Question: I am a newbie to ios-development. I have the following scenario with 3 Vc's. Please find a screenshot here :
VC1 is connected to LoginVC. On clicking on a button in VC1 , I go to LoginVC and return back to VC1 on successful login otherwise an alert box is displayed. There is also a "cancel" option on LoginVC . If the user decides not to login , he may click the cancel button.
There is a button in VC2 , clicking on which I would want to go to VC3 ultimately. However before I can go to VC3 I would like to see if the user is already logged in .
If the user is already logged in , then I go to VC3
else , I want to go to LoginVC and on successful Login I want to go to VC3 . On hitting "cancel" , I want to return back to VC2. Once in VC3 , i always have to go back to VC2 after clicking a "back" button.
My question is :
*Cancel Scenario *:
I can go to LoginVC from VC1 or VC2 .How do i distinguish the source VC when I am in LoginVC?
Based of my source VC , I may have to go to VC1(source : VC1) or VC2(source: VC2). How can i do this?
:
If source is VC1, on successful login I to go VC1
If source is VC2 , on successful login I go to VC3 and eventually to VC2 after clicking on a back button.
How may I do this?
I have tried using modal-segues to transition between VC's and the code below in LoginVC to distinguish between source VC's:
'''
if ([self.presentingViewController isMemberOfClass:[VC1 class]])
'''
But this din't work. How can we handle this situation? Help would be greatly appreciated. Thanks :)
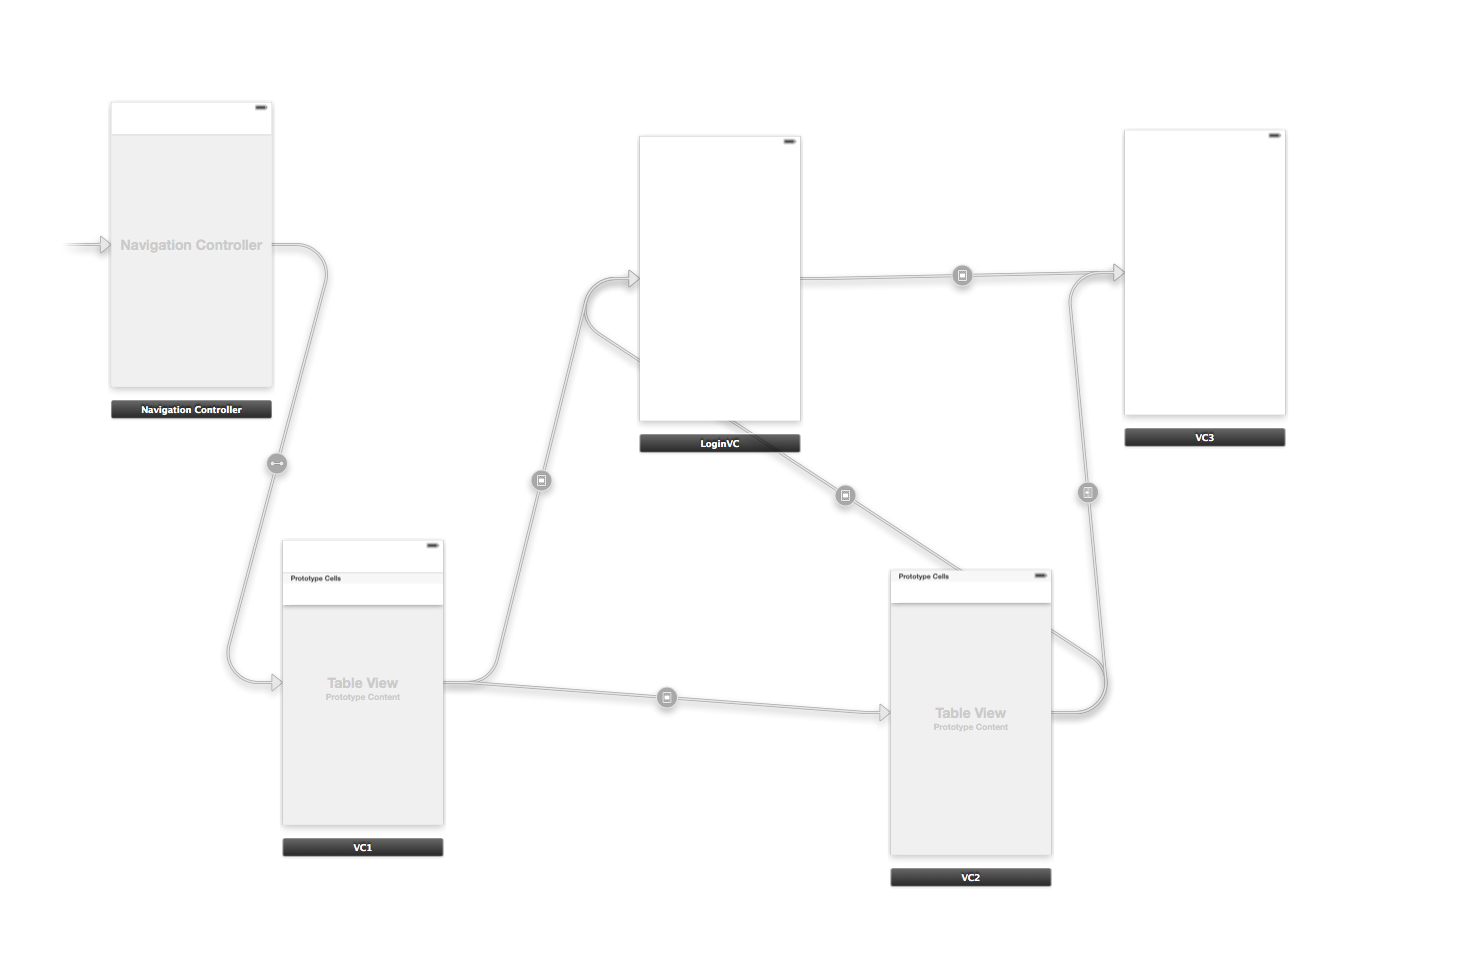
Answer: What I usually do in situations like this is make a public property that signifies my source (I mean the controller i'm coming from).
So in LoginVC.h interface declaration add,
'''
// I assumed LoginVC subclasses UIViewController
@interface LoginVC : UIViewController
@property (strong, nonatomic) NSString *sourceController;
@end
'''
Then in VC1 implement the prepareForSegue method
'''
- (void)prepareForSegue:(UIStoryboardSegue *)segue sender:(id)sender
{
if([segue.identifier isEqualToString@"<TheSegueIdentifierYouSetInStoryboard>"]){
UIViewController *loginVC = [segue destinationController];
loginVC.sourceController = @"VC1";
}
}
'''
Now in login vc you can always say
'''
if([sourceController isEqualToString@"VC1"]){
// do your thing
}
else{
// do your other thing
}
'''
Feel free to ask me to explain further if you need